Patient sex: M
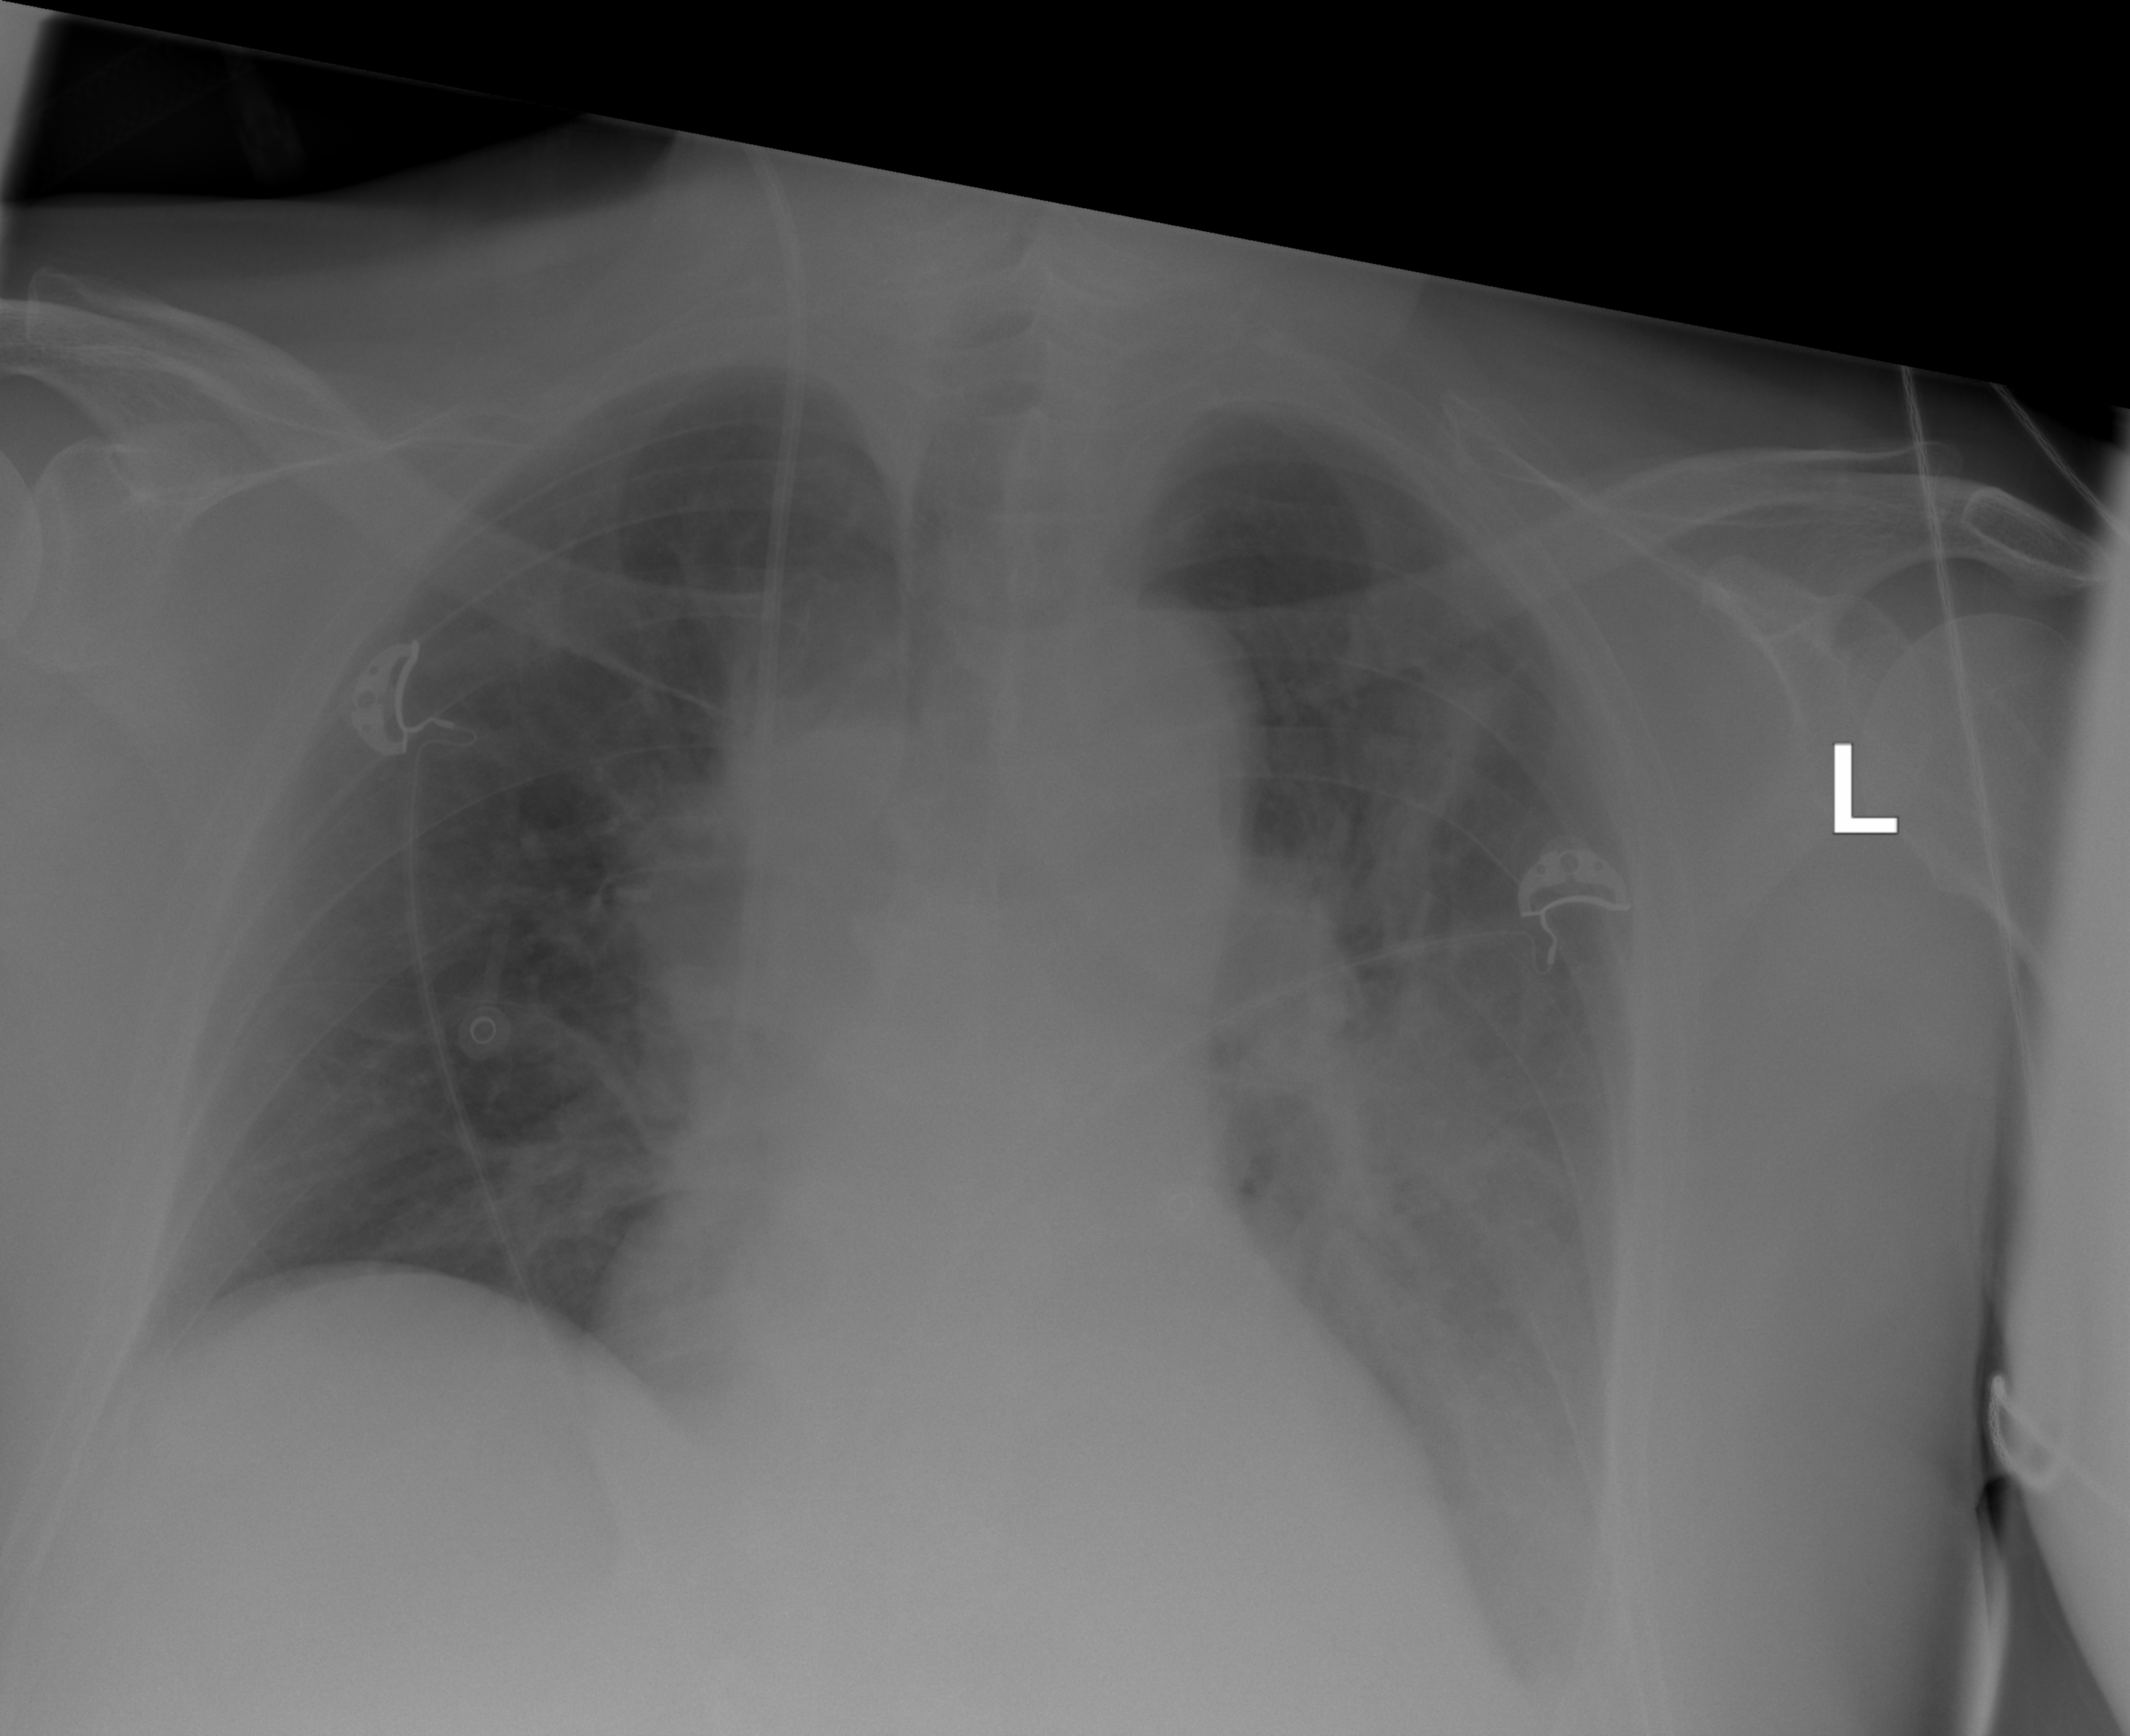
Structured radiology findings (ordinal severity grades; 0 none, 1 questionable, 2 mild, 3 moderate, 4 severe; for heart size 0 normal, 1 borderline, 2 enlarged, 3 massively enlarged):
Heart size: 2
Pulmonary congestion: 0
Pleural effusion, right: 0
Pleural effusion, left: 2
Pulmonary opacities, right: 0
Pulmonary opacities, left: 3
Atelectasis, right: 0
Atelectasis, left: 2